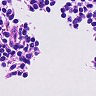
Metastatic tissue present: no